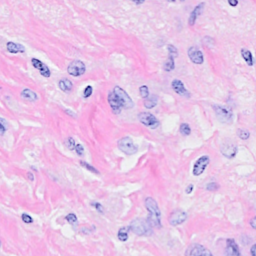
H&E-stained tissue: Breast